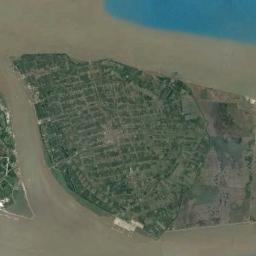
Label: island